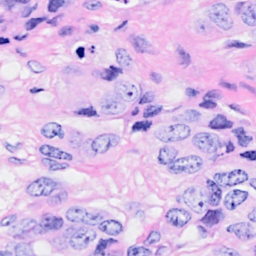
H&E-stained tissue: Breast